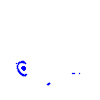
Particle: pion